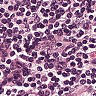
Metastatic tissue present: no